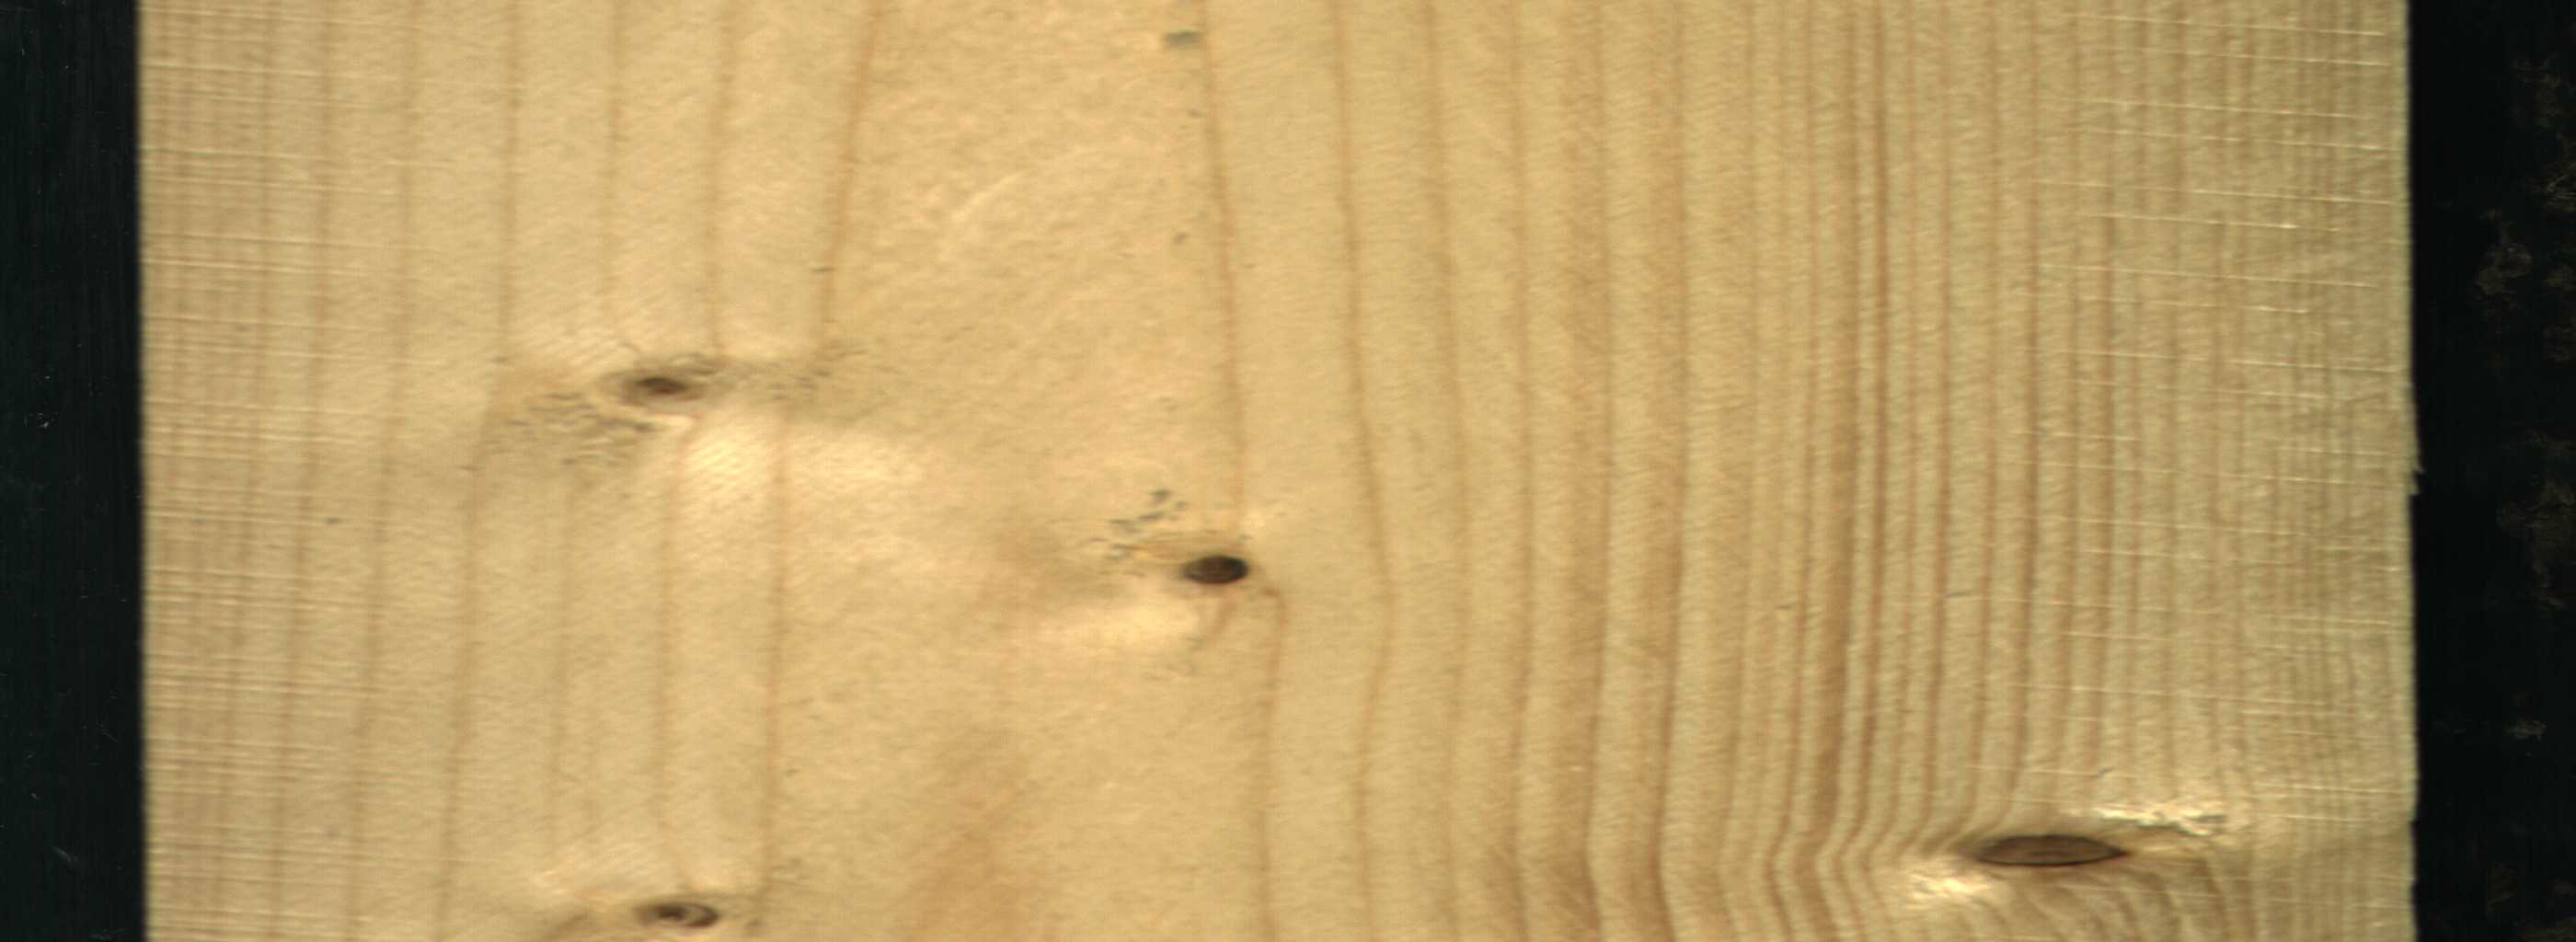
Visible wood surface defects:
Dead_Knot
Live_Knot
Live_Knot
Live_Knot